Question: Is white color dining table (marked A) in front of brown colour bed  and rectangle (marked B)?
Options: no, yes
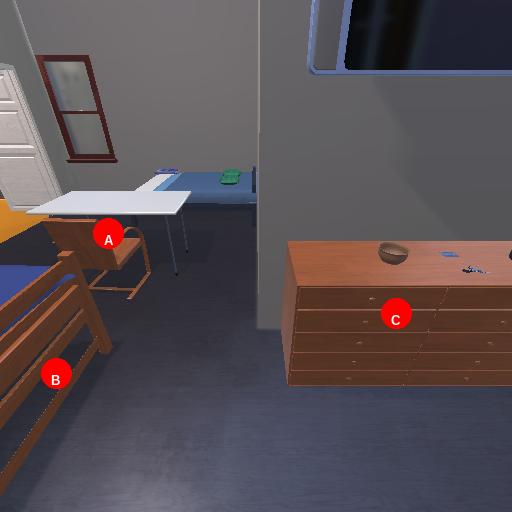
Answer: no